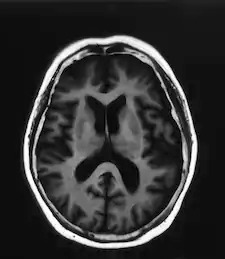
Label: notumor